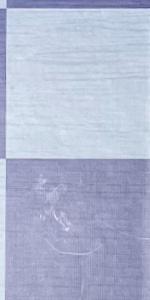
Label: Empty